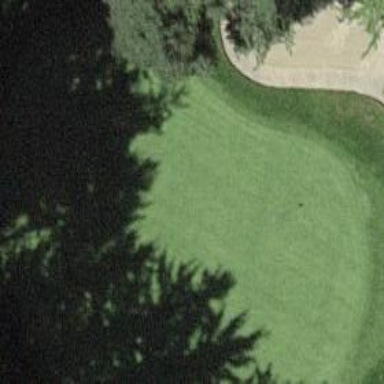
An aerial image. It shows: Green golf area with grass land use.